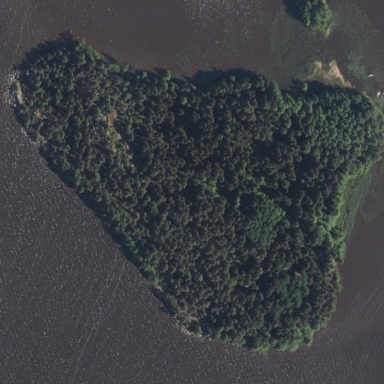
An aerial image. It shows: Islet covered with woodland.